Question: I have 'ListView', and i have a background for the list items:

Is there any way to recreate this background as a 'shape' in 'drawable' XML? The most outer grey is not part of the item background, it is actually the 'ListView'.
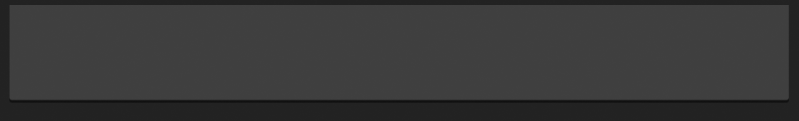
Answer: You can try following with the values of your choice. It will make the bottom two corners rounded.
'''
<?xml version="1.0" encoding="utf-8"?>
<selector xmlns:android="http://schemas.android.com/apk/res/android">
<item>
<shape>
<gradient android:angle="270" android:endColor="#404040" android:startColor="#404040" />
<stroke android:width="1dp" android:color="#808080" />
<corners android:bottomLeftRadius="11dp" android:bottomRightRadius="11dp"/>
</shape>
</item>
</selector>
'''
then use it as a background to your listitem as follows
'''
android:background="@drawable/rounded_rectangle"
'''